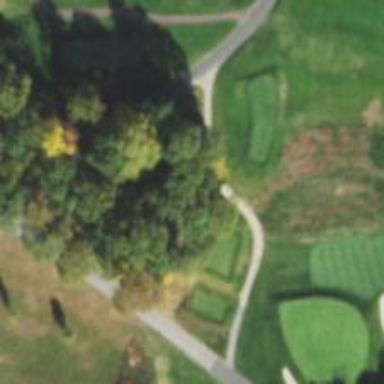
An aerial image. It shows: Path used for both walking and golf.